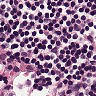
Metastatic tissue present: no